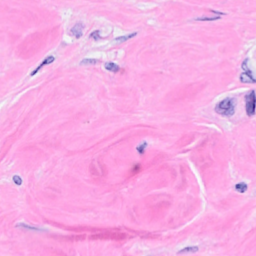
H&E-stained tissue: Breast